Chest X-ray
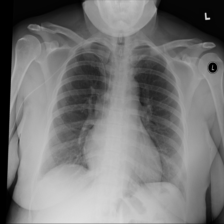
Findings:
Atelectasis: negative
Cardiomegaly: negative
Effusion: negative
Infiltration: negative
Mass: negative
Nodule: negative
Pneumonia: negative
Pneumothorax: negative
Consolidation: negative
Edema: negative
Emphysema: negative
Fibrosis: negative
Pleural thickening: negative
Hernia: negative